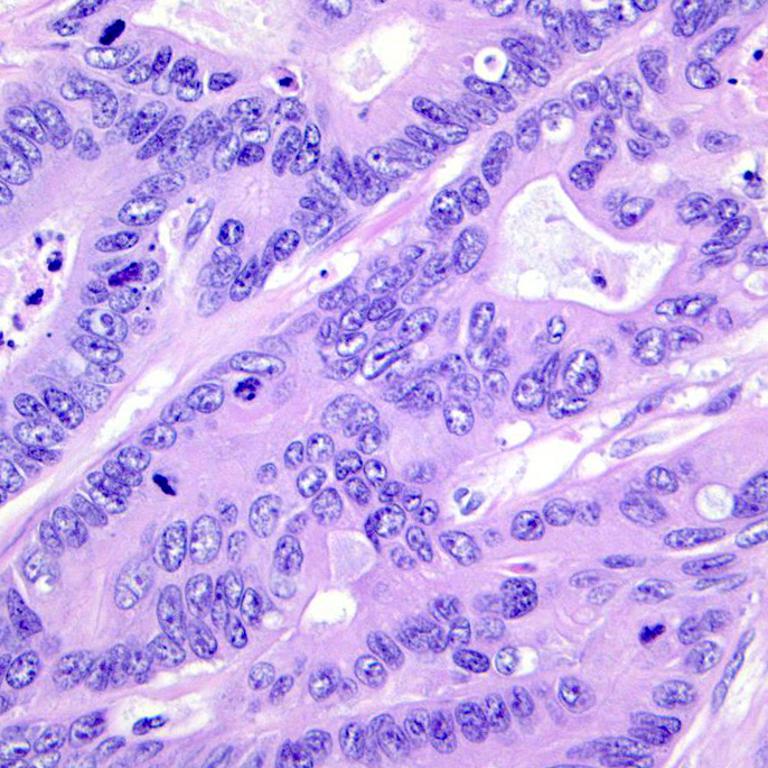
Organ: colon
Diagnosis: adenocarcinomas